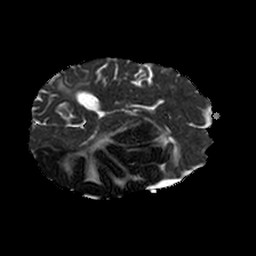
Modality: ADC
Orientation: axial
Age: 47
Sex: female
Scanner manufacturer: philips
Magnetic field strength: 1.5 T
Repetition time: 3.412 s
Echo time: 0.06922 s